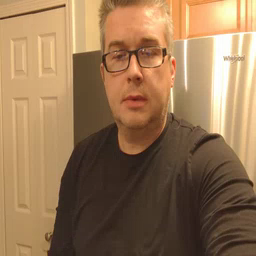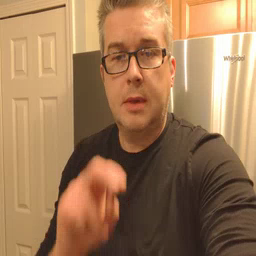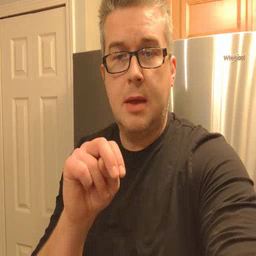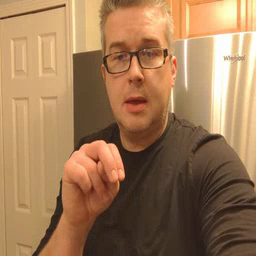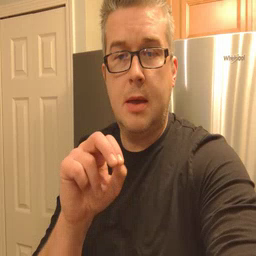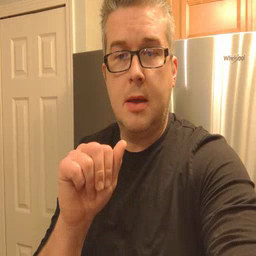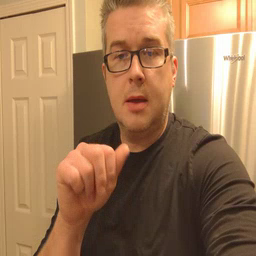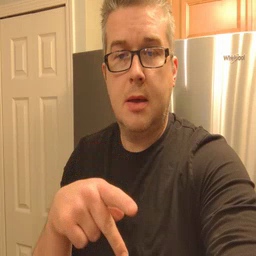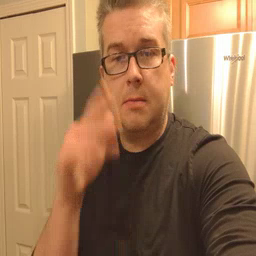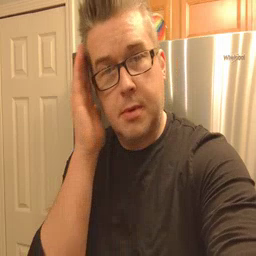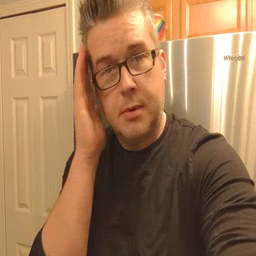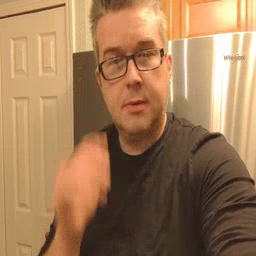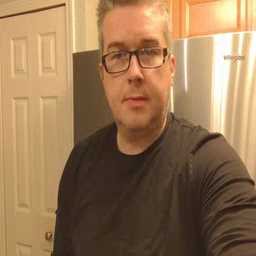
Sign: nap